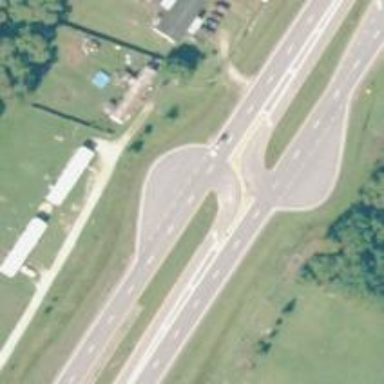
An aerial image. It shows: Trunk link highway.